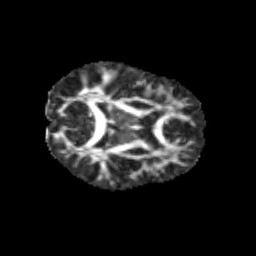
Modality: FA
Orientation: axial
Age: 11
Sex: male
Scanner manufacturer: siemens
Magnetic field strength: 3 T
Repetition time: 3.8 s
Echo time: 0.07 s